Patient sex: M
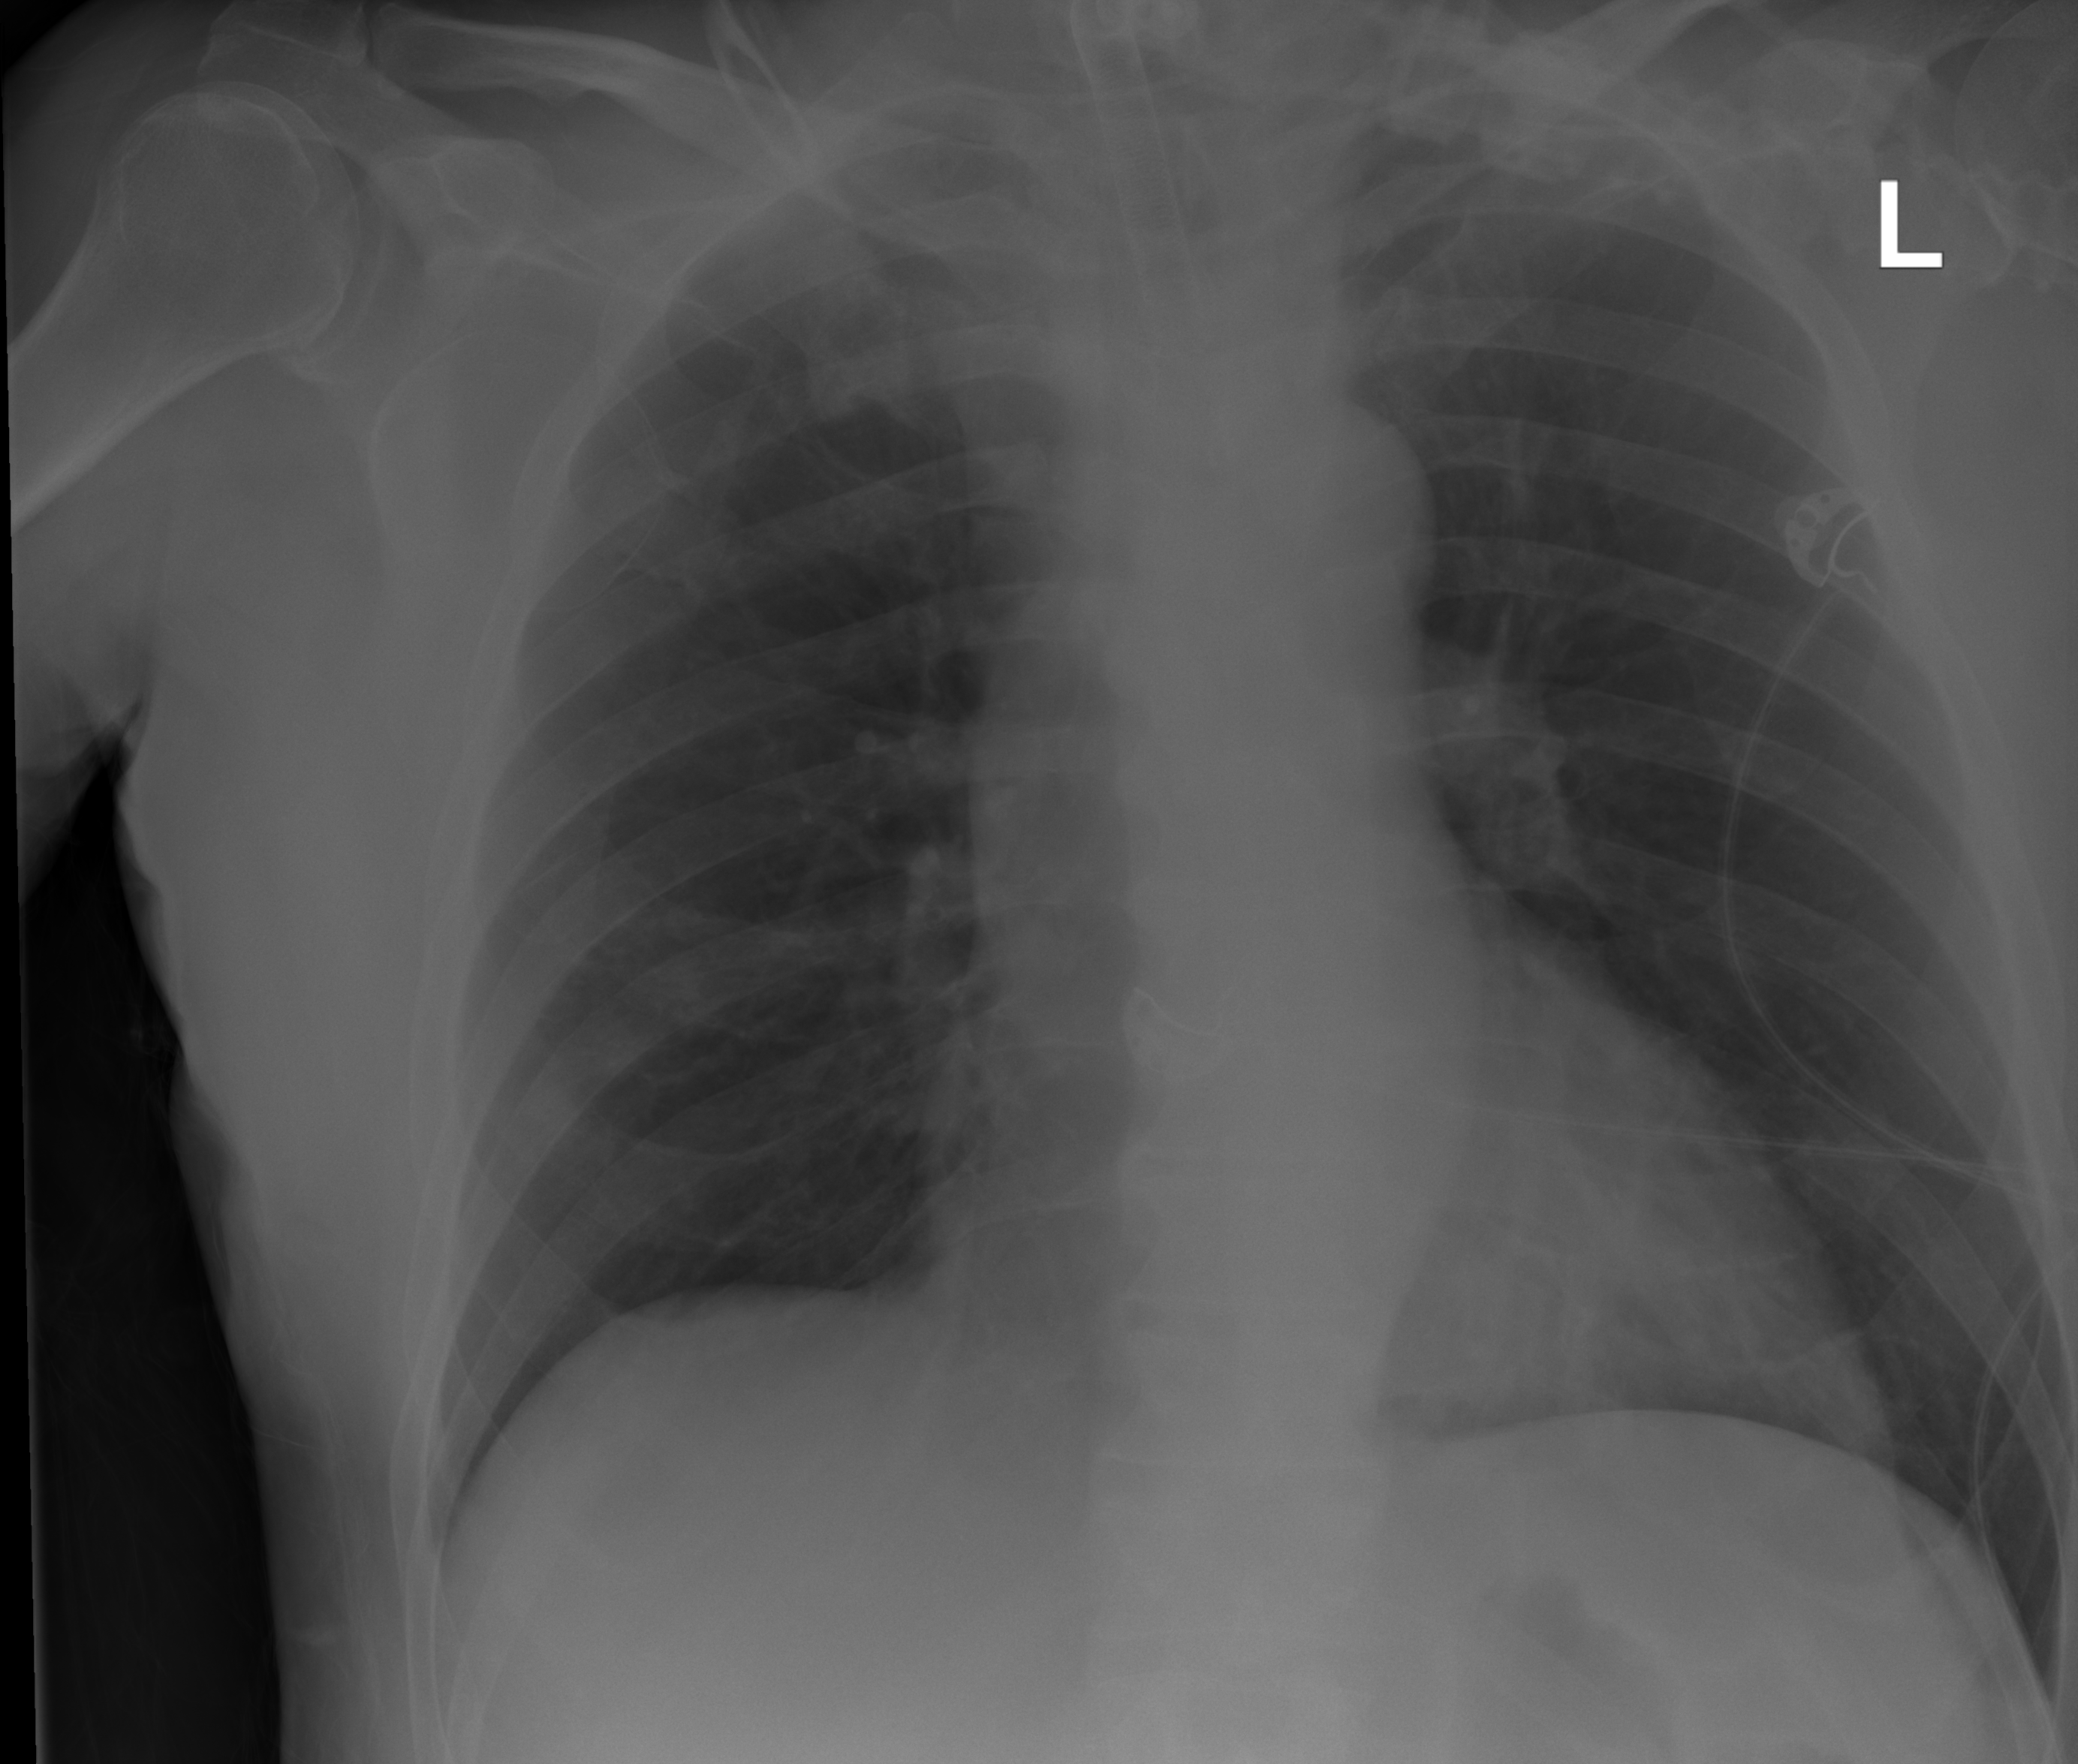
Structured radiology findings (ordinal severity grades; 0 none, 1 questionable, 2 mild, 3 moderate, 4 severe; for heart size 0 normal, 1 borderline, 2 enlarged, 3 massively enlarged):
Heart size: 1
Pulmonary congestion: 0
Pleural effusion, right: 0
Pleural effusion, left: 0
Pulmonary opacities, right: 0
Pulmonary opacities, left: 0
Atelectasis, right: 2
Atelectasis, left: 2